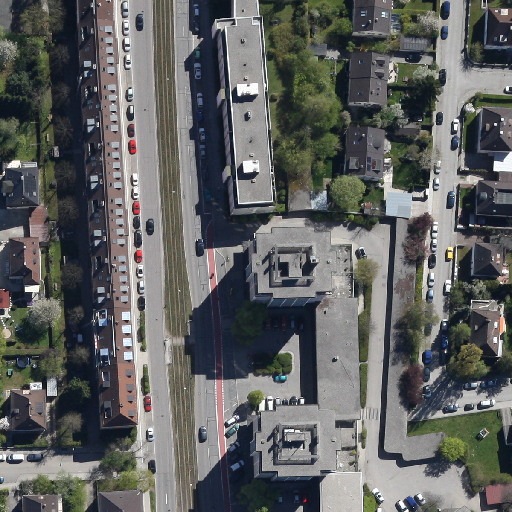
Referring expression: vehicle in the parking area